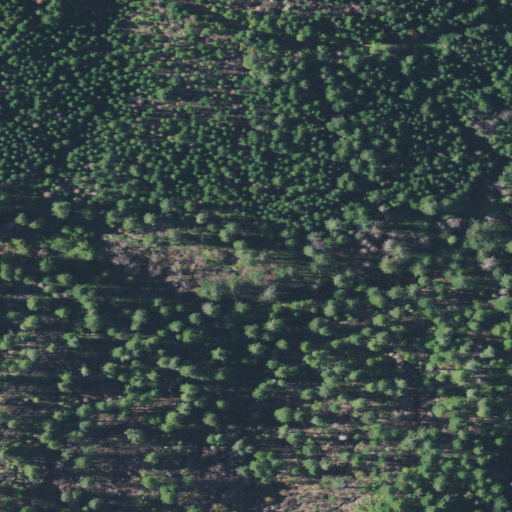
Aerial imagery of valley in Oregon named Secret Valley containing shrub, evergreen forest, grassland, and open development